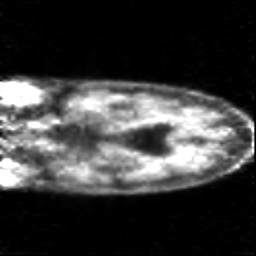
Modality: PET
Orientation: coronal
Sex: female
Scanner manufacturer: siemens